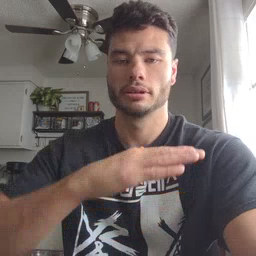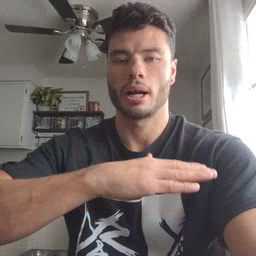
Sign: table